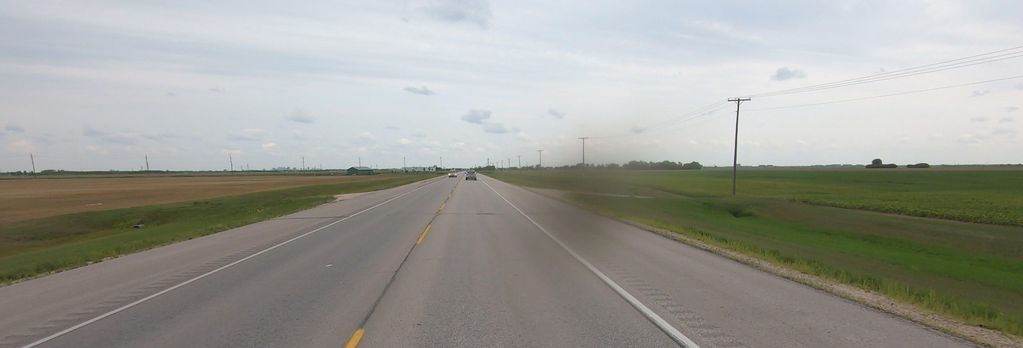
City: winnipeg